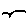
Label: bird